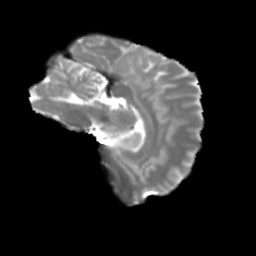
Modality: T2w
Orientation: sagittal
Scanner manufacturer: siemens
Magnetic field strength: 3 T
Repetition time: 4 s
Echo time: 0.0594 s